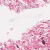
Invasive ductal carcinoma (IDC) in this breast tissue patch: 0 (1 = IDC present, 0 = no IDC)